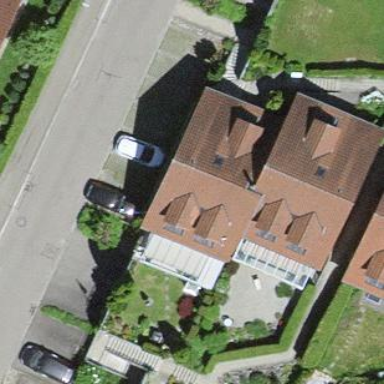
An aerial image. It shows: House with gabled roof oriented across.